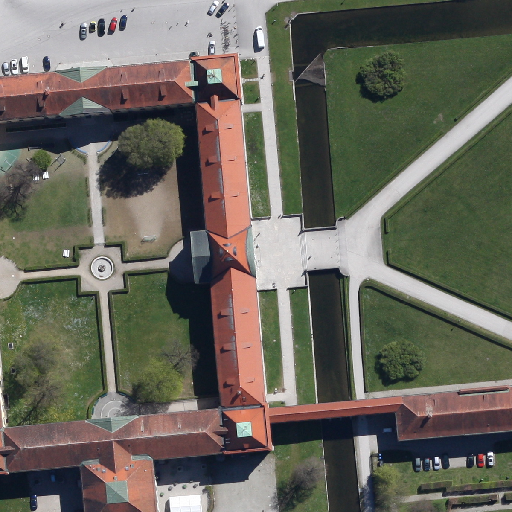
Referring expression: paved road along with tree